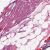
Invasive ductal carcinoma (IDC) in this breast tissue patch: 0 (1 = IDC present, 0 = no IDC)